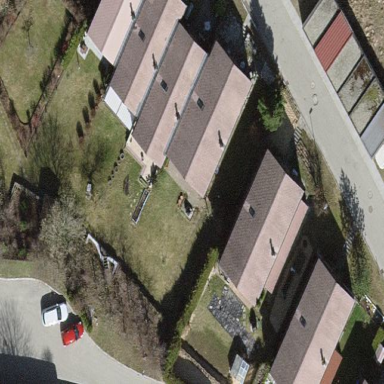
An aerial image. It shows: Residential garden.